Interaction volume radius: 5 \u00c5
Interaction volume height: 35 \u00c5
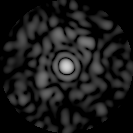
Disorder parameter: 0.8294